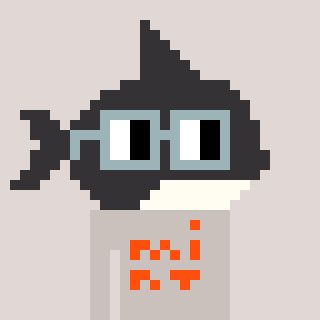
a pixel art character with square dark gray glasses, a orca-shaped head and a foggrey-colored body on a warm background